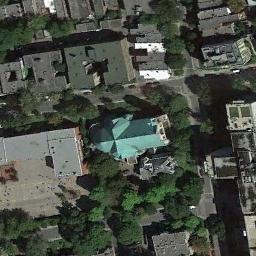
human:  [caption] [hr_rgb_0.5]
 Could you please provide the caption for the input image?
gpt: There is a blue church surrounded by some buildings and trees .

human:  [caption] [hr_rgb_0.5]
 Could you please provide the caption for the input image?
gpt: This is a church with many thick trees around it .

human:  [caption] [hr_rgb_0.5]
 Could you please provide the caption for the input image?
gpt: The church with a green cross-shaped roof is surrounded by other buildings and some trees .

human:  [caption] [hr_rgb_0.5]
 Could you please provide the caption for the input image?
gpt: A church with a blue diamond-shaped roof, Surrounded by many trees, Surrounded by many buildings and roads .

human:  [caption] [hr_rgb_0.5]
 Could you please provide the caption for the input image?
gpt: There are many trees near the church .